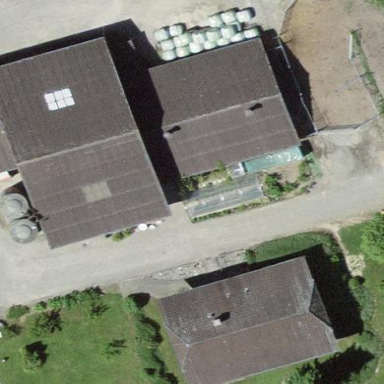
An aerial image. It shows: Farmyard area.